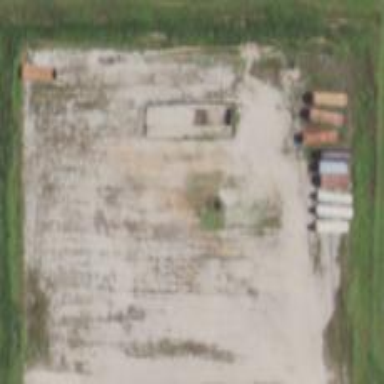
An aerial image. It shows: Storage area.